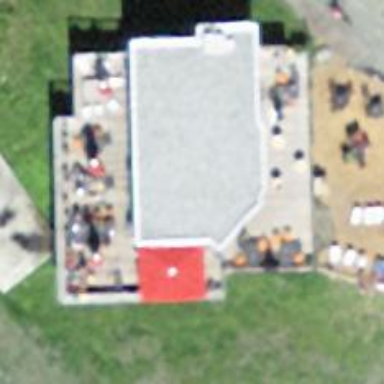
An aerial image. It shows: Cafe.